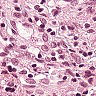
Metastatic tissue present: no